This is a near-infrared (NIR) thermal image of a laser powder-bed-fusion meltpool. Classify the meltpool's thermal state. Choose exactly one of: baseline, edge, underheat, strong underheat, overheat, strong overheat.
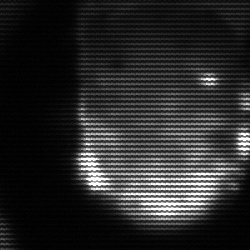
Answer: baseline